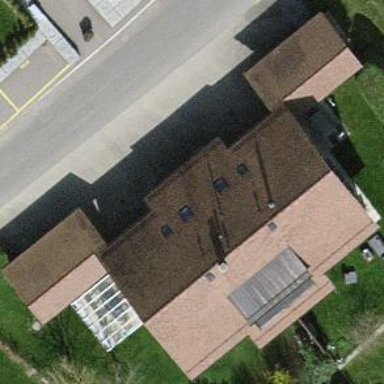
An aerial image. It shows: Simple house.